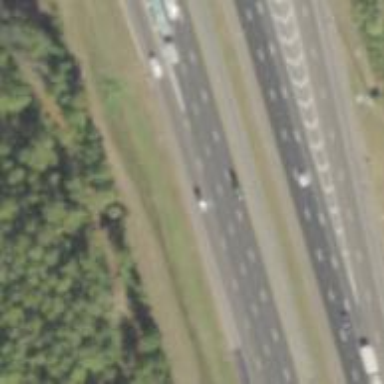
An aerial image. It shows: Motorway junction.